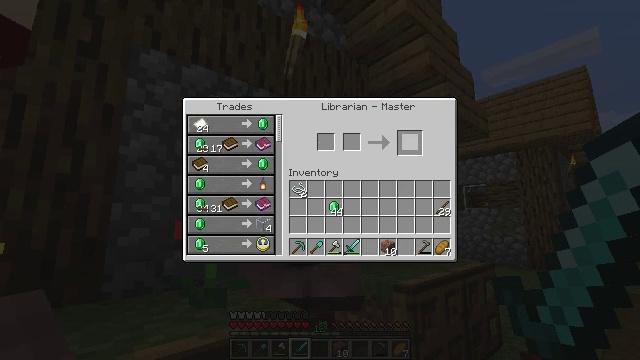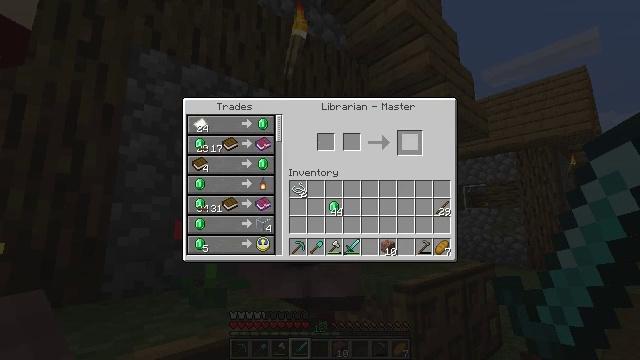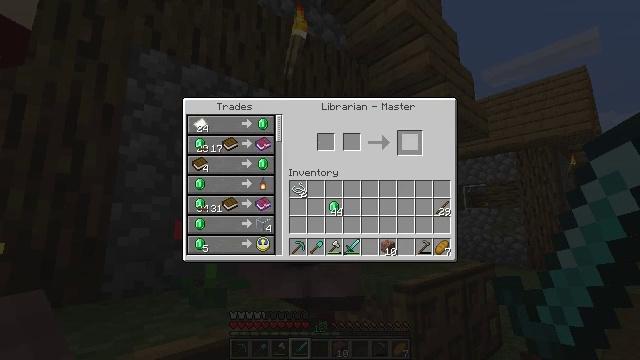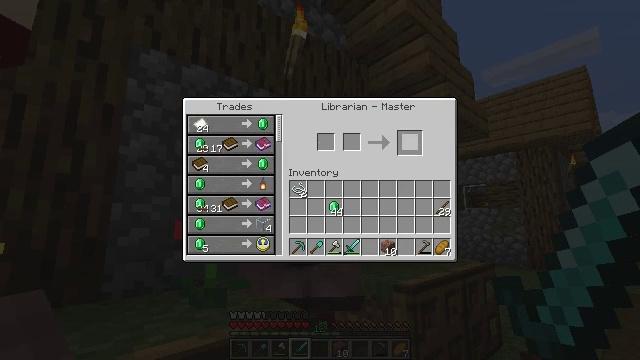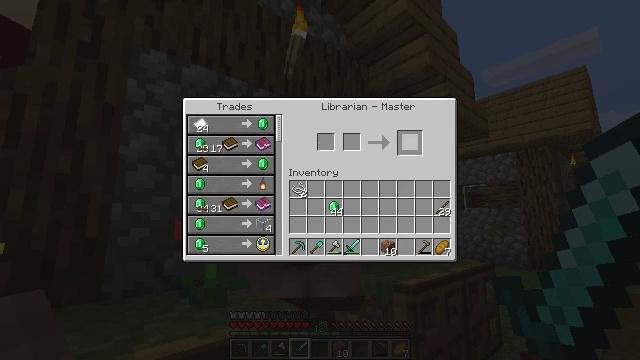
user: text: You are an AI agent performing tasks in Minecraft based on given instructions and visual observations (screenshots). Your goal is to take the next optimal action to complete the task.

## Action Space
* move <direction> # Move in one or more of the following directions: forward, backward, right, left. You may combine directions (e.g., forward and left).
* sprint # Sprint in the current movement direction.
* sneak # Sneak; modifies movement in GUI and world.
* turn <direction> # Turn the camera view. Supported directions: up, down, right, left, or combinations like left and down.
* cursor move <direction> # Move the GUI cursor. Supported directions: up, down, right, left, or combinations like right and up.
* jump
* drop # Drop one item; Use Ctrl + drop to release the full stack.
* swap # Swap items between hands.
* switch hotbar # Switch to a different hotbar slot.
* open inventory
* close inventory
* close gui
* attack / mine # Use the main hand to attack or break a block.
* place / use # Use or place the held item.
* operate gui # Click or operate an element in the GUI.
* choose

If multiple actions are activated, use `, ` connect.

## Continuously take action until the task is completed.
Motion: motion action
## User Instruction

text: Craft an emerald with the available materials.
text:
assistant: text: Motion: sneak, operate gui
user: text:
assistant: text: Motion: sneak, operate gui
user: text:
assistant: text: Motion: sneak
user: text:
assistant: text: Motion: sneak
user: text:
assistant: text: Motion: sneak